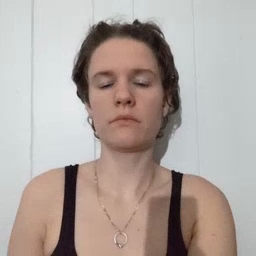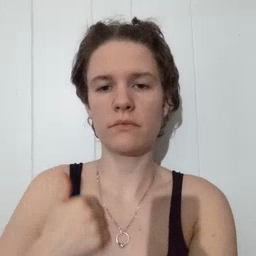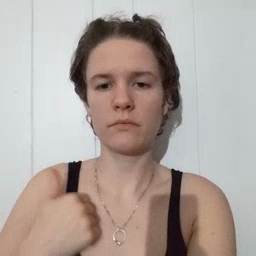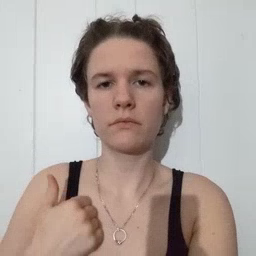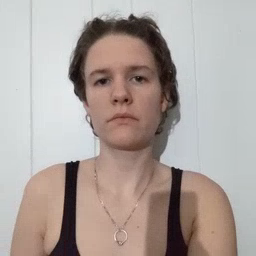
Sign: bath